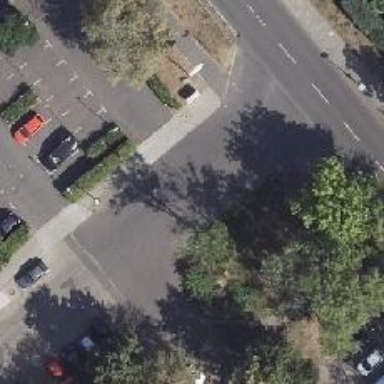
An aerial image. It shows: Residential road with parallel parking lanes on both sides. The surface of the road is asphalt.